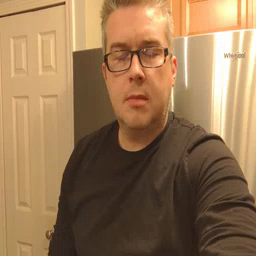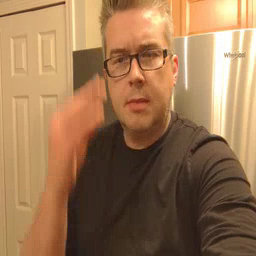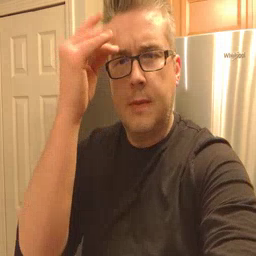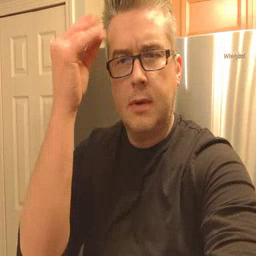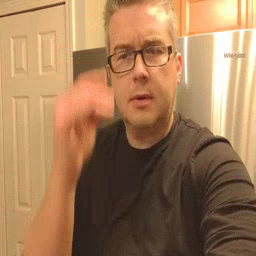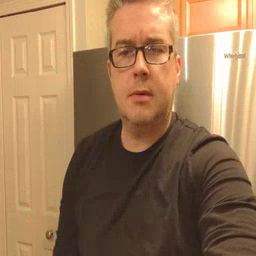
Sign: think